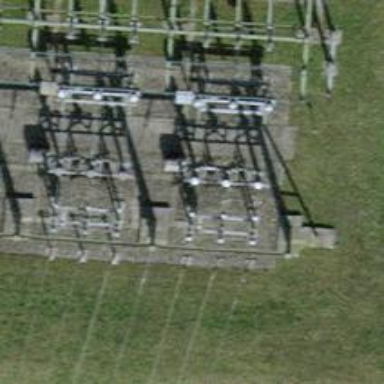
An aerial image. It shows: Insulator used in power equipment.